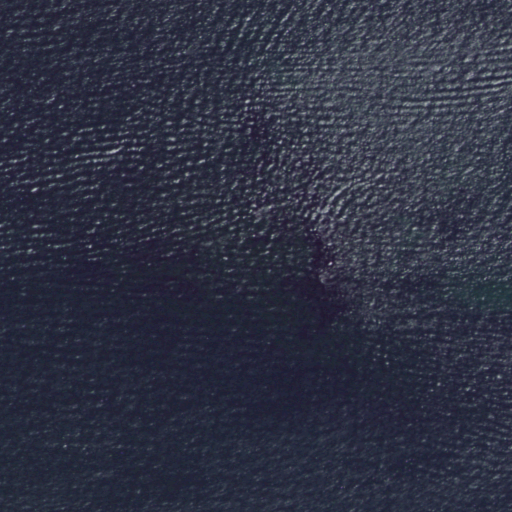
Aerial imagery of bar in New York named Seal Rocks containing only open water